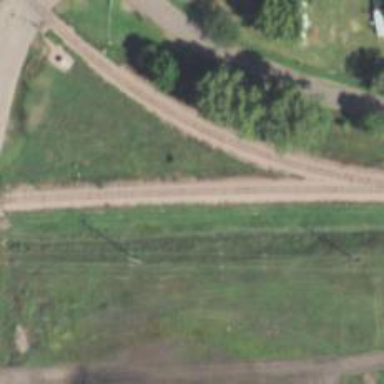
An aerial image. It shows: Railway track.